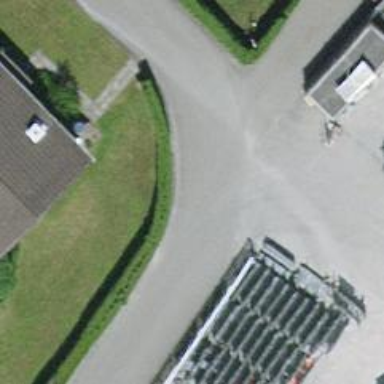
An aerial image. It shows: Hedge barrier.